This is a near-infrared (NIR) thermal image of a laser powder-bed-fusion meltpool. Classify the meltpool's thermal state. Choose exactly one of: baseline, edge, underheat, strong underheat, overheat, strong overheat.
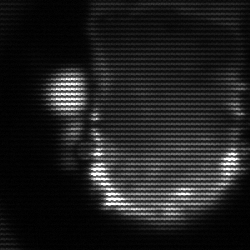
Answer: baseline